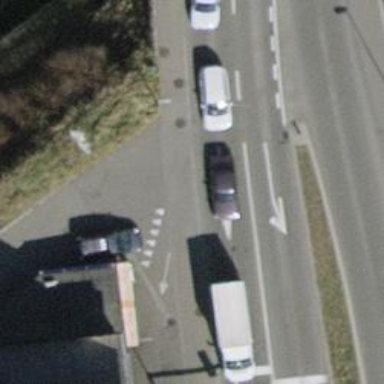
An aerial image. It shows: Road with "give way" sign.